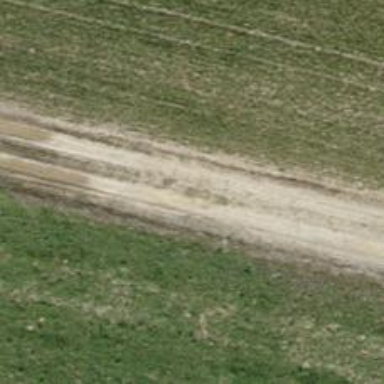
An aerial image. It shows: Agricultural track with grade3 tracktype.